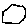
Label: hexagon